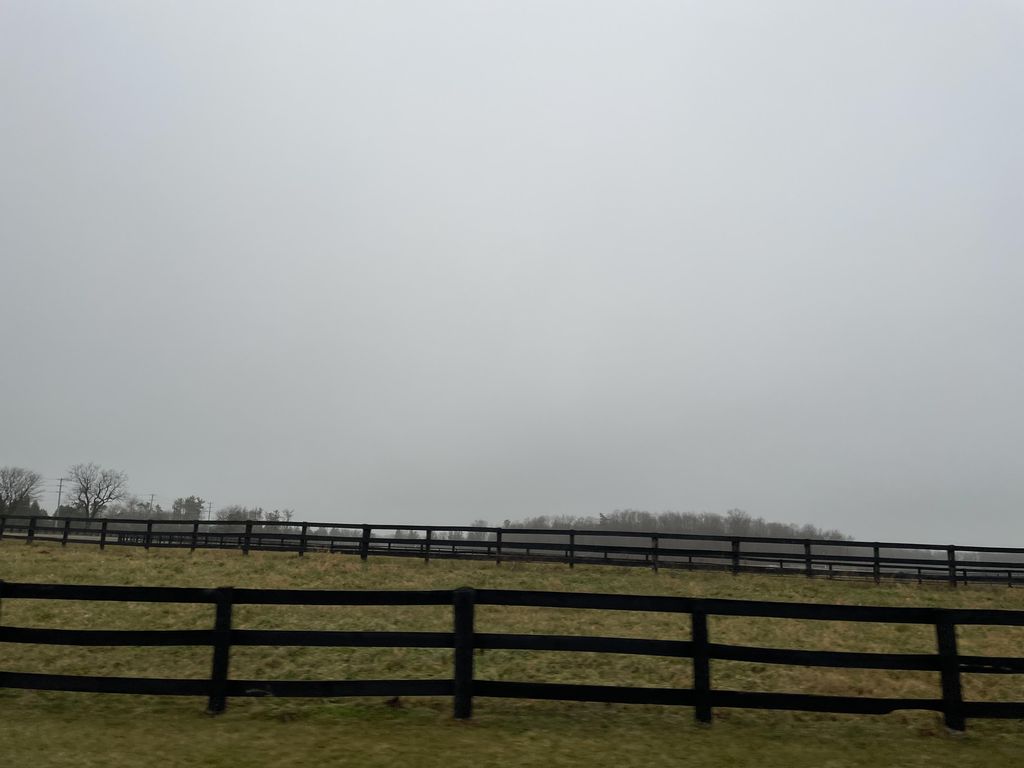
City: kitchener-waterloo